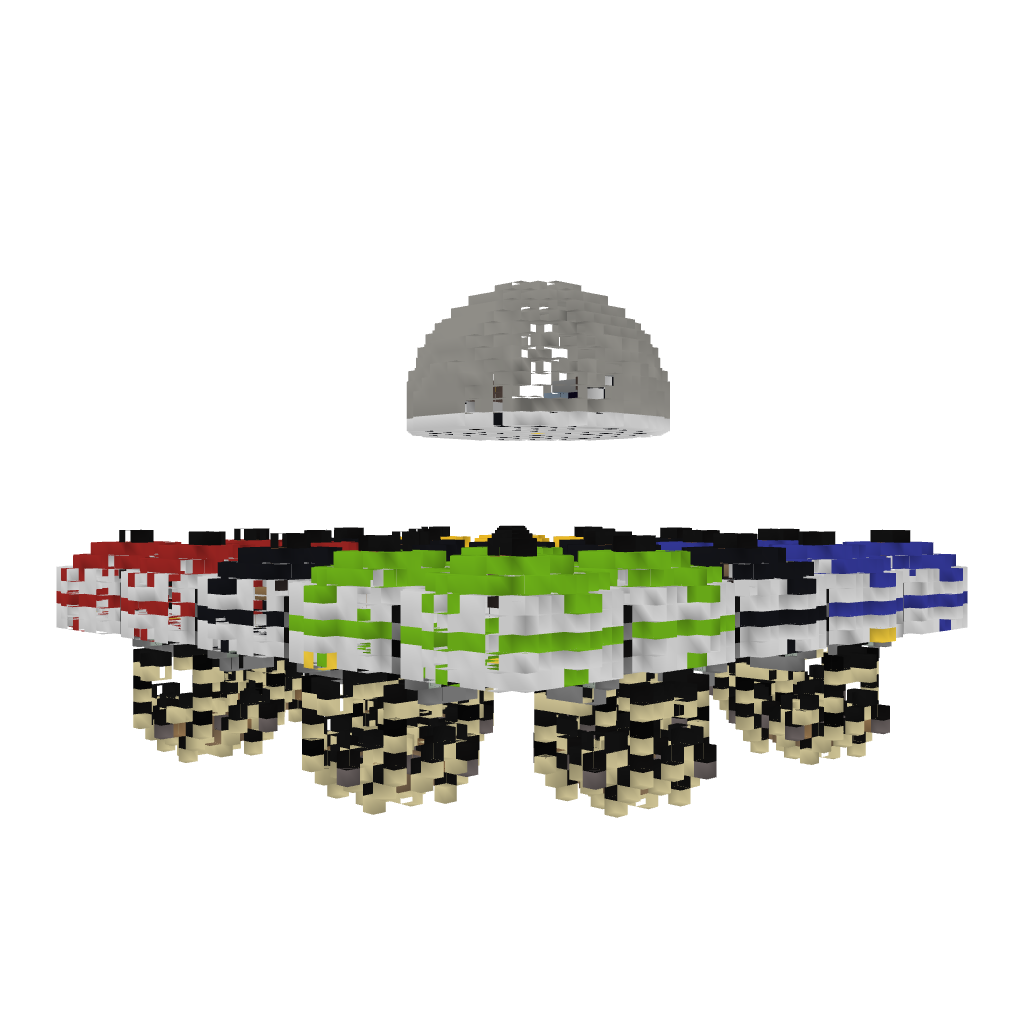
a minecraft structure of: [Mob Arena] Huskarl